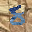
Label: 8